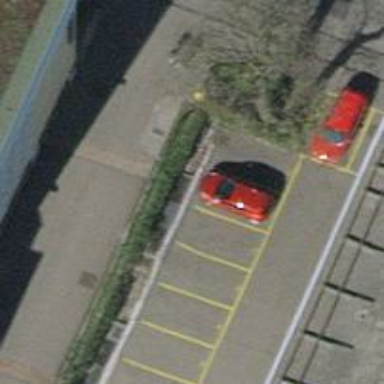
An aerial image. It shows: Car-sharing service available at this location.